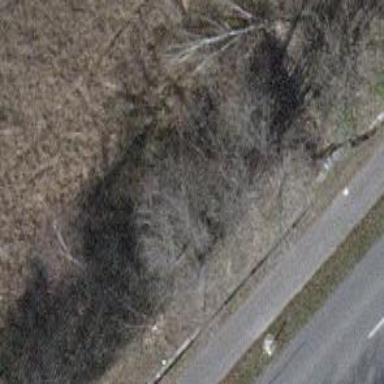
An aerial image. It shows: Single tag "natural: tree."